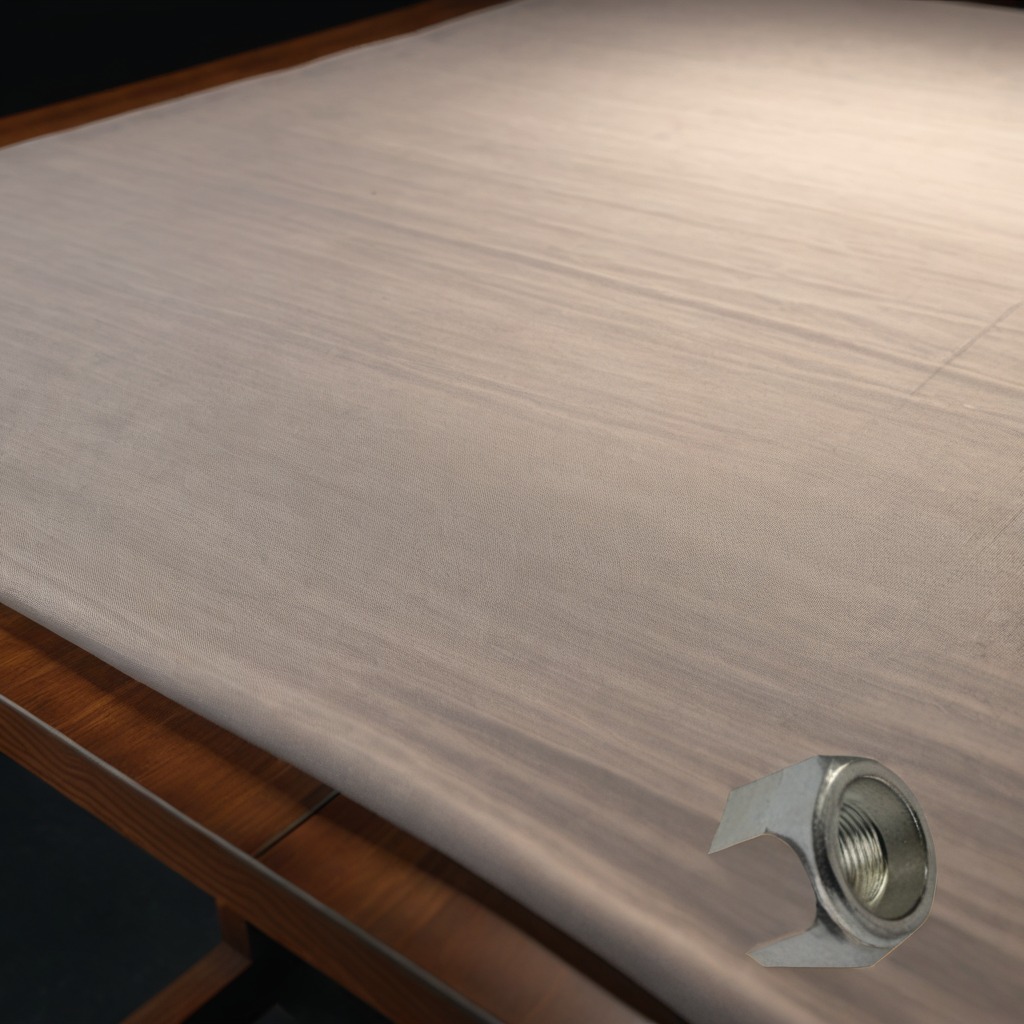
A metal nut is lying on the wooden table.